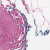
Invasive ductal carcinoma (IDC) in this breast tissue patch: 0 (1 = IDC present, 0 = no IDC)